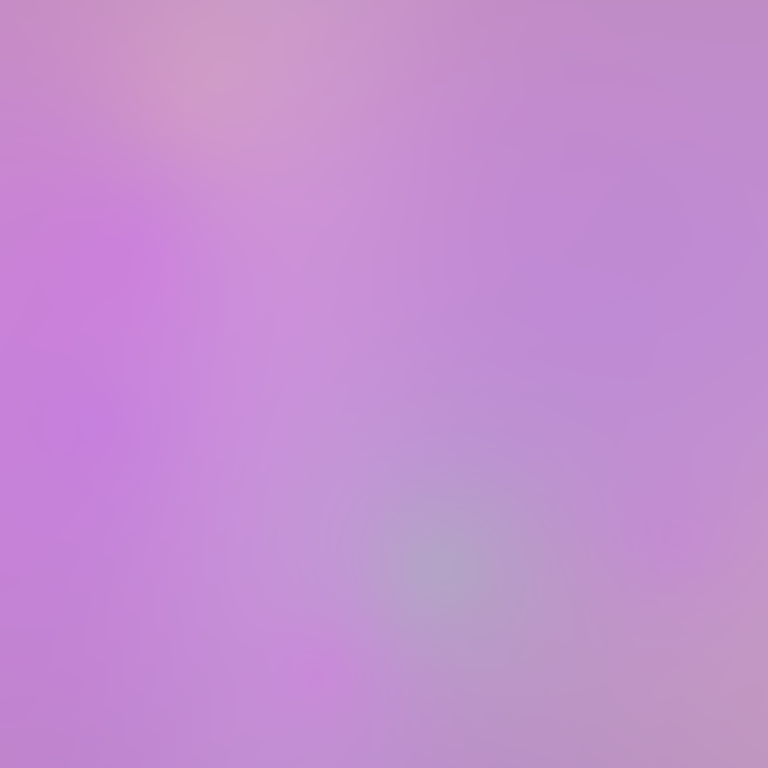
Abstract light effect, smooth gradient from soft lavender to pale pink, serene atmosphere, diffuse light, no room, no furniture, no objects.